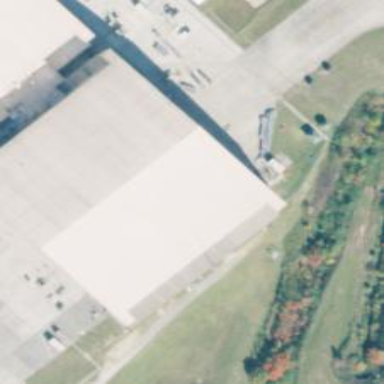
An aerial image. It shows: Hangar building located at airport.